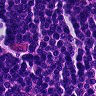
Metastatic tissue present: no